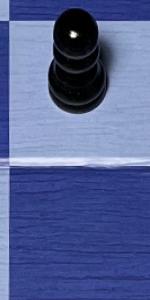
Label: Empty